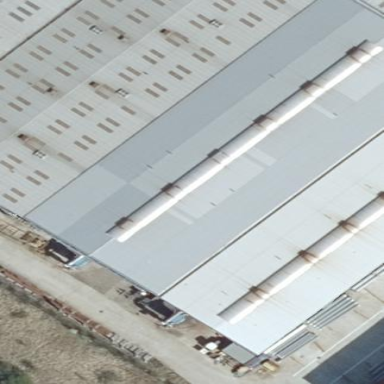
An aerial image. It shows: Industrial building.